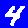
Digit: 4